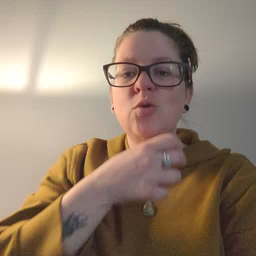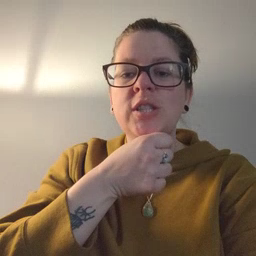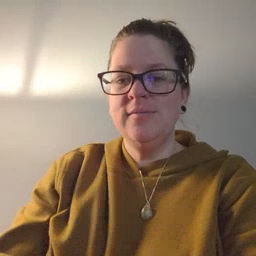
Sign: orange